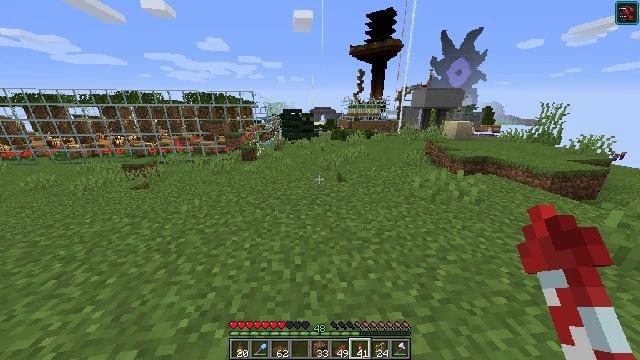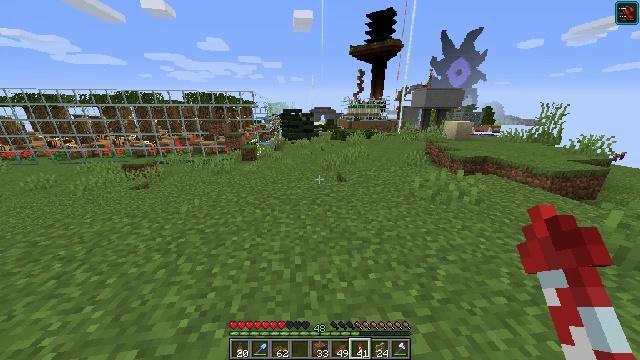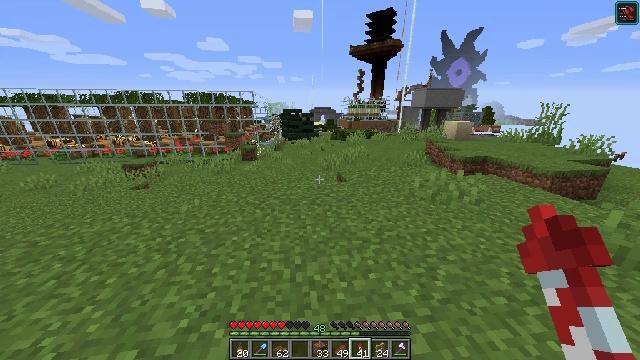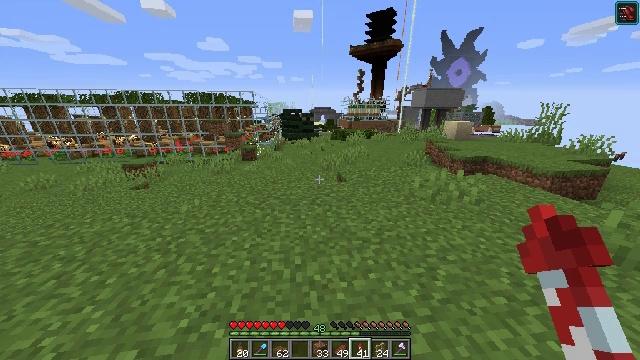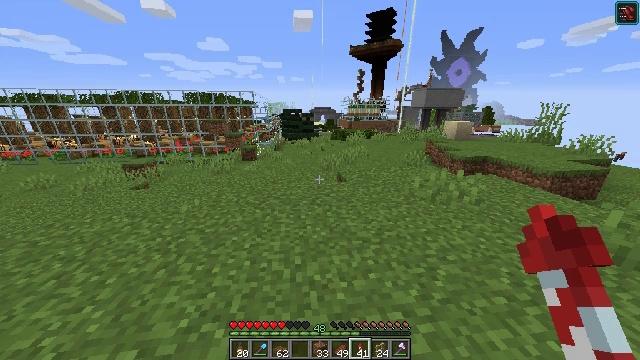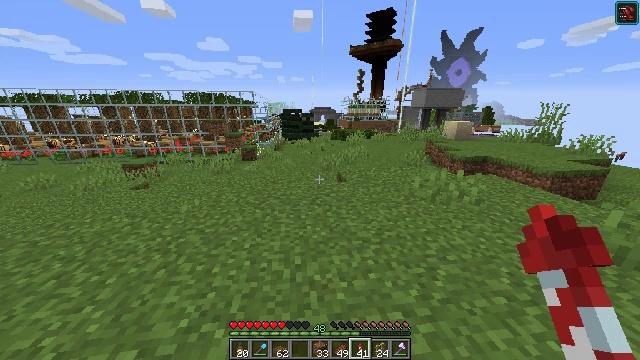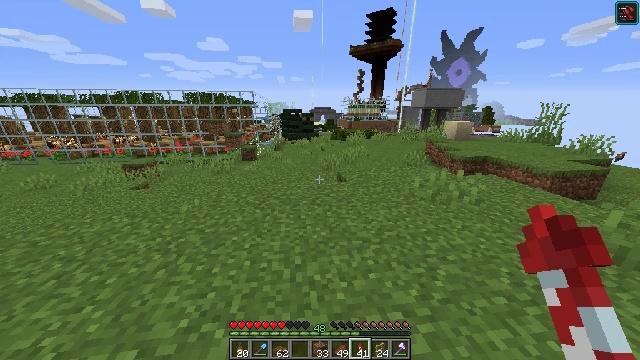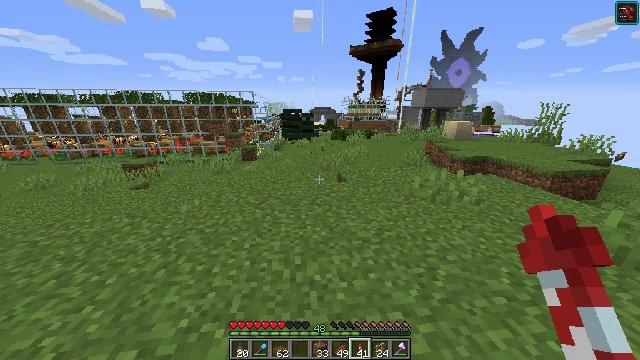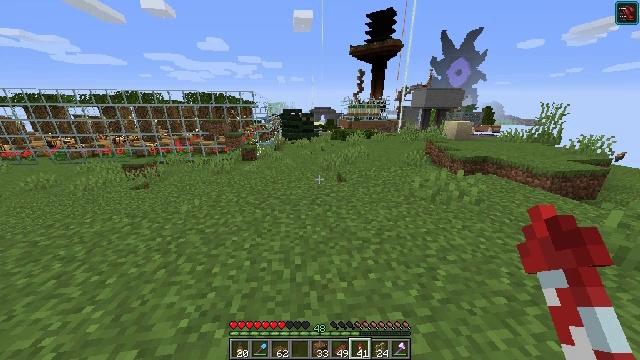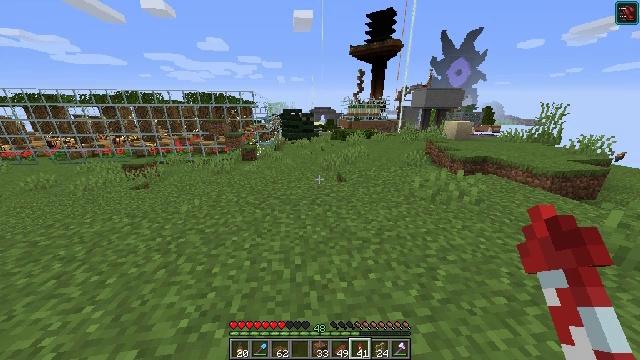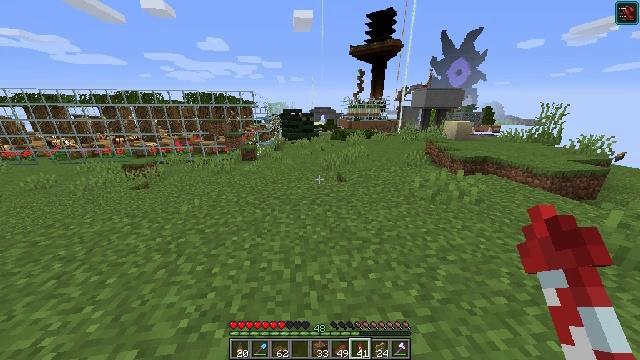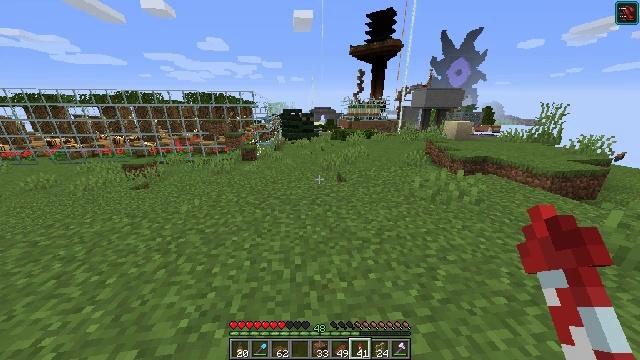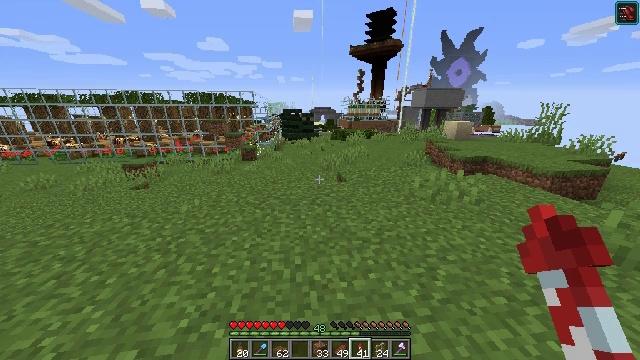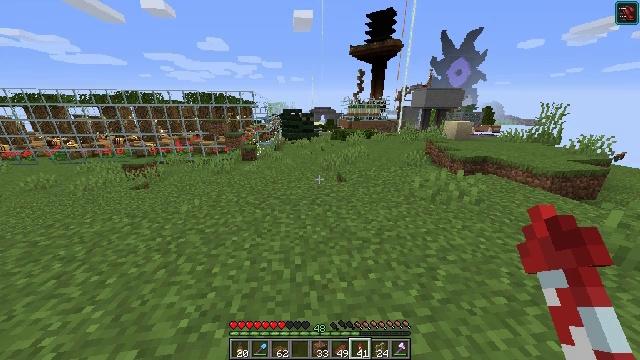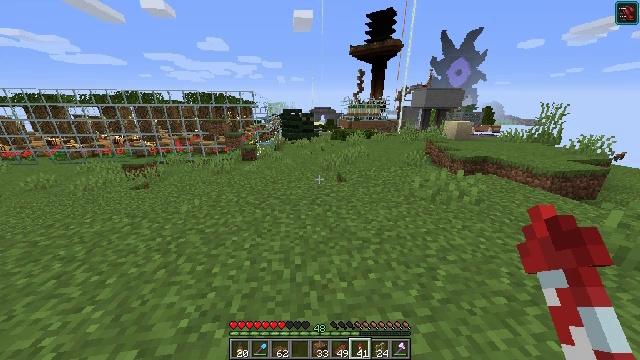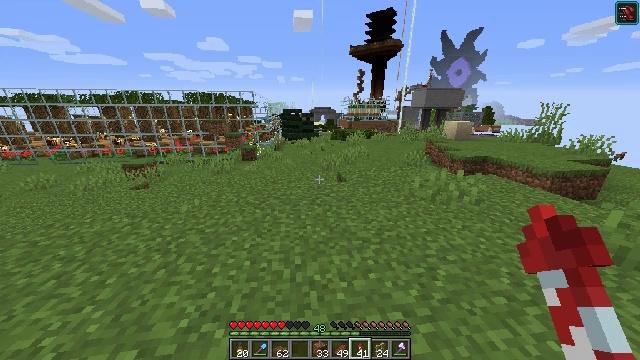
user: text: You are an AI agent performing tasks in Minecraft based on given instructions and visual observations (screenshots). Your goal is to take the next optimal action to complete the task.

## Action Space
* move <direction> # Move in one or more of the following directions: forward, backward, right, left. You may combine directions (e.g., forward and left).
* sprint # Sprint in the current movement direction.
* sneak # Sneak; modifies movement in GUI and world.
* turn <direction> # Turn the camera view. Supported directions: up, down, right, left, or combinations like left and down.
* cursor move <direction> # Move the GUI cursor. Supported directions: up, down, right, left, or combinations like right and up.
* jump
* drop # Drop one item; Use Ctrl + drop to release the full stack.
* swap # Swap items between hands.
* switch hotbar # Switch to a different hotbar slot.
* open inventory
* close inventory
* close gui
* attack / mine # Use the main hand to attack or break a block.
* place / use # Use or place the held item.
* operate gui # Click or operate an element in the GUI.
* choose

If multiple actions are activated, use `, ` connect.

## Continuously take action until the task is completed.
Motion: motion action
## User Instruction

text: Mine the spruce slab.
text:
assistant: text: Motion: no_op
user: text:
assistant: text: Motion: no_op
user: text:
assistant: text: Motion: no_op
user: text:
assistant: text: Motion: no_op
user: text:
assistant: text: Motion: no_op
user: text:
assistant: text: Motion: no_op
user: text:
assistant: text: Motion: no_op
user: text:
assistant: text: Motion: no_op
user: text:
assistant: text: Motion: no_op
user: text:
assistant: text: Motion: no_op
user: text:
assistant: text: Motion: no_op
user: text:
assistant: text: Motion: no_op
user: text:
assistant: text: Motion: no_op
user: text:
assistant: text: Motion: no_op
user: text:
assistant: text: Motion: no_op
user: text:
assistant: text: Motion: no_op
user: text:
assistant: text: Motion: no_op
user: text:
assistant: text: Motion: no_op
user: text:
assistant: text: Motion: no_op
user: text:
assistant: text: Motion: no_op
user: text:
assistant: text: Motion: no_op
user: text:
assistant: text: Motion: no_op
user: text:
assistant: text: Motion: no_op
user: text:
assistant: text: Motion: no_op
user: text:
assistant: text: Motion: no_op
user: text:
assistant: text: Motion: no_op
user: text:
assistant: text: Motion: no_op
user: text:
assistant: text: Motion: no_op
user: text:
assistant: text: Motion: no_op
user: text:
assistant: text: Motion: no_op